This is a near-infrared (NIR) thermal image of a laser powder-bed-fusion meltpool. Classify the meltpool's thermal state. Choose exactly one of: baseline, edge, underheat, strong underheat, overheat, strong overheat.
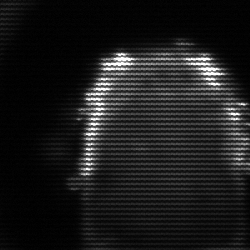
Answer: baseline